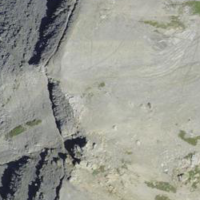
EUNIS habitat code: 48
Species observed at this site:
Geum reptans